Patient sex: M
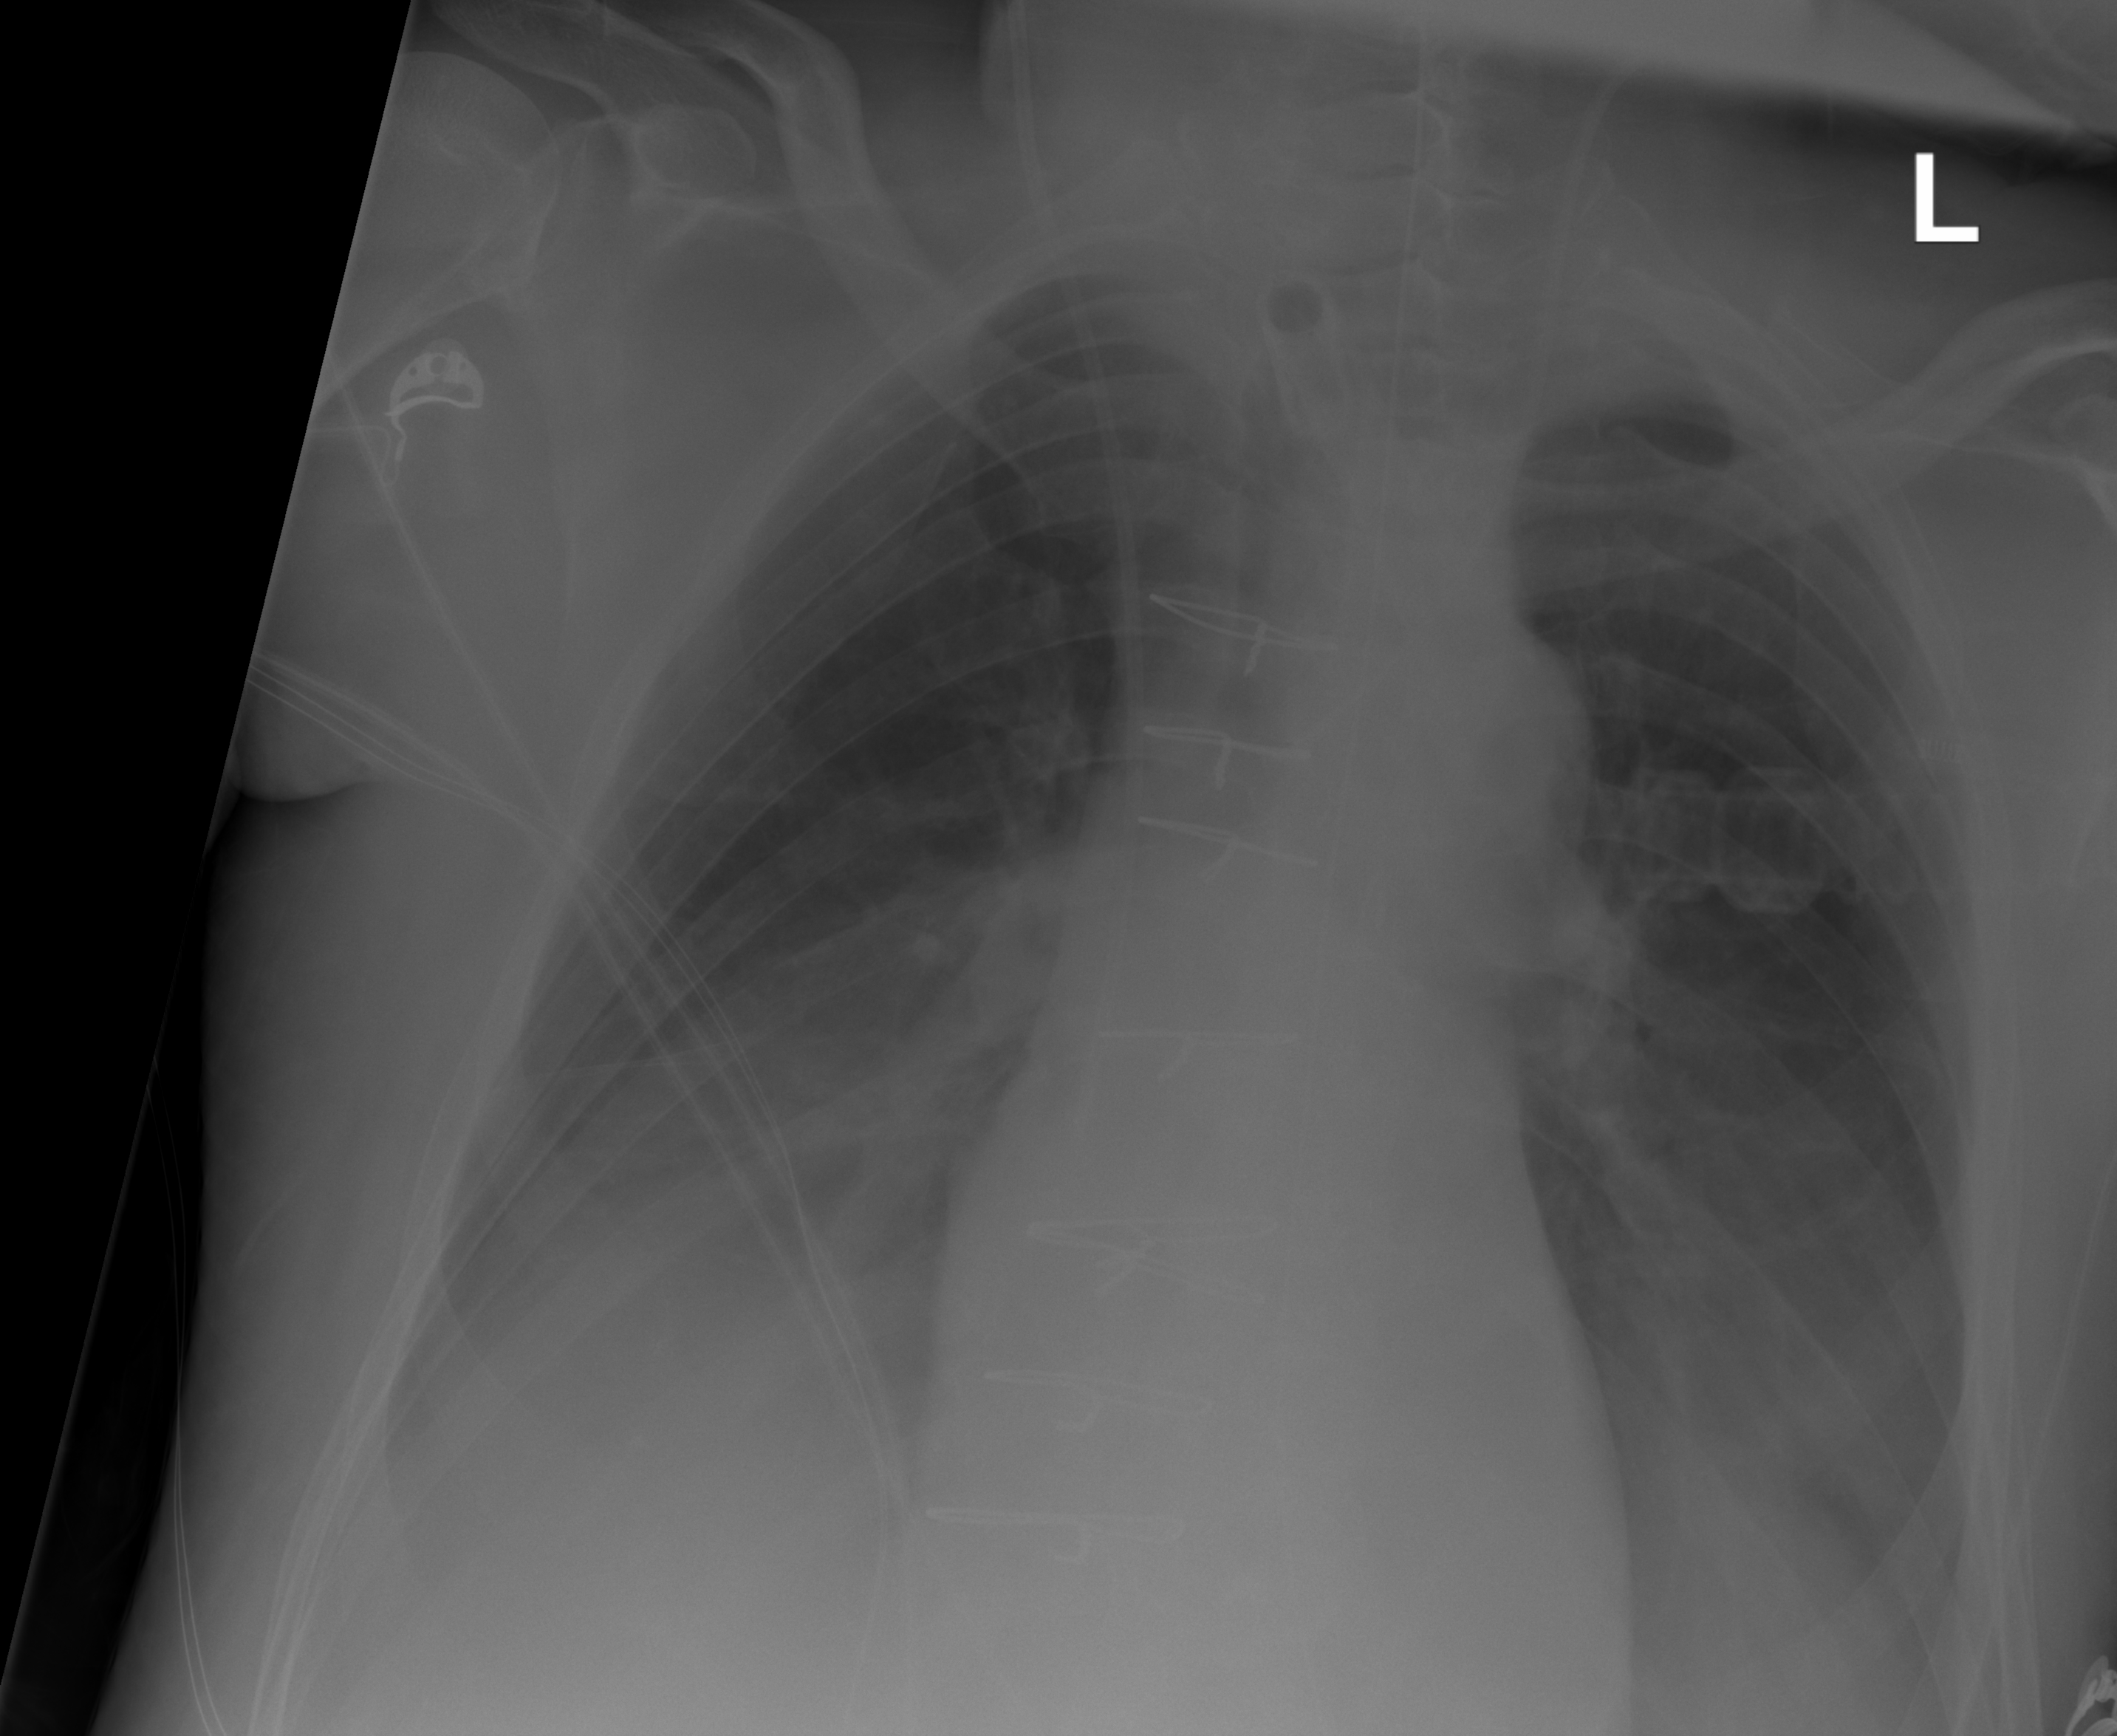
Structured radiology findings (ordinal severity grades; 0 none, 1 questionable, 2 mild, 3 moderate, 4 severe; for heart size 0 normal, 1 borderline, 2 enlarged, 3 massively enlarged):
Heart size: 0
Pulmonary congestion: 0
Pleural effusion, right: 3
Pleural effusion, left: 3
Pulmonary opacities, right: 0
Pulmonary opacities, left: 0
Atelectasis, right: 2
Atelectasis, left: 2